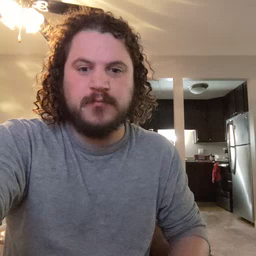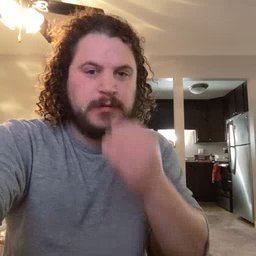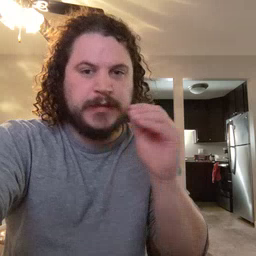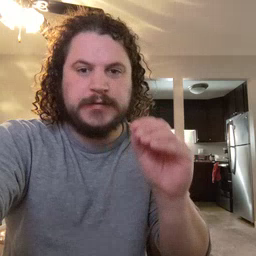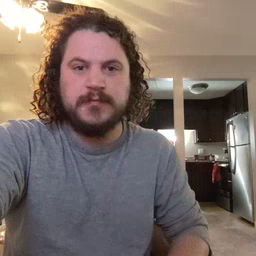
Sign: kiss